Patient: sex F, age 57
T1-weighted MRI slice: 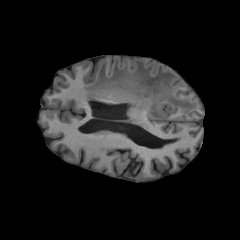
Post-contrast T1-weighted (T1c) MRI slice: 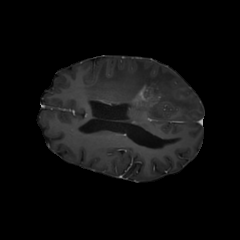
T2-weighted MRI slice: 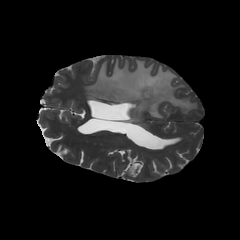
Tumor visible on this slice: yes
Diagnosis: Glioblastoma, IDH-wildtype
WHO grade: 4